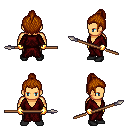
a pixel art fantasy rpg character, male body template, human, tanned skin, red robe, gold greaves, brunette short topknot hairstyle, gold gloves, black shoes, spear, four views (front, back, left, right), 2x2 character sprite sheet, small pixel art, hard edges, no anti-aliasing